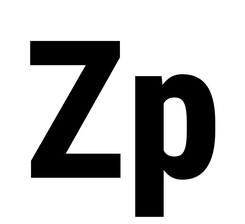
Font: Roboto_Condensed_ExtraBold